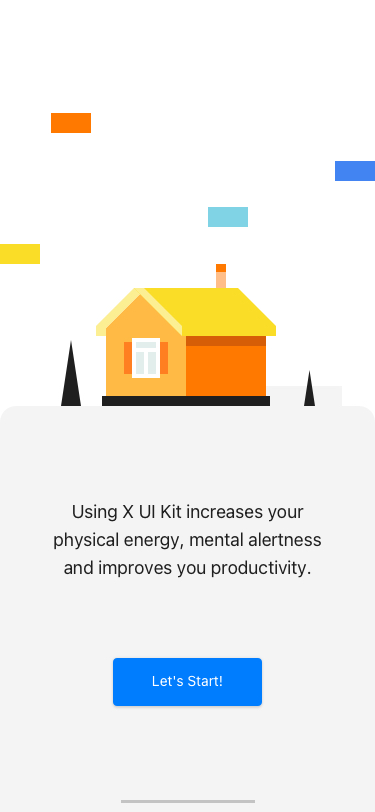
Text in this UI design:
Using X UI Kit increases your physical energy, mental alertness and improves you productivity.